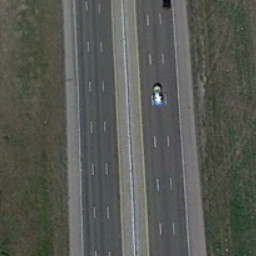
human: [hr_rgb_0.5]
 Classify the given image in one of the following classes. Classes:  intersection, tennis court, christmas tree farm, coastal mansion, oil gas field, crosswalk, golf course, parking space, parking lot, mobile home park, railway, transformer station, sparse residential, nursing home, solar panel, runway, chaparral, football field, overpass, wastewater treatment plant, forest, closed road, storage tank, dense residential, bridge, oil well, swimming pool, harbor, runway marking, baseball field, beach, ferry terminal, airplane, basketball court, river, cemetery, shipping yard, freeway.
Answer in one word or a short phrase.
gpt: freeway